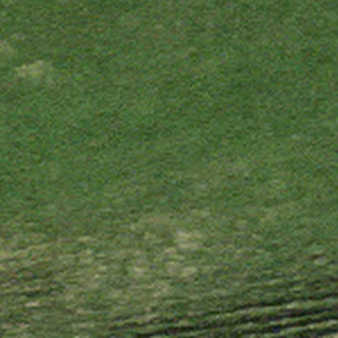
Label: other